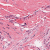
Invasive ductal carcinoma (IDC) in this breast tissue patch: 1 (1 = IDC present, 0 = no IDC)